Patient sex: F
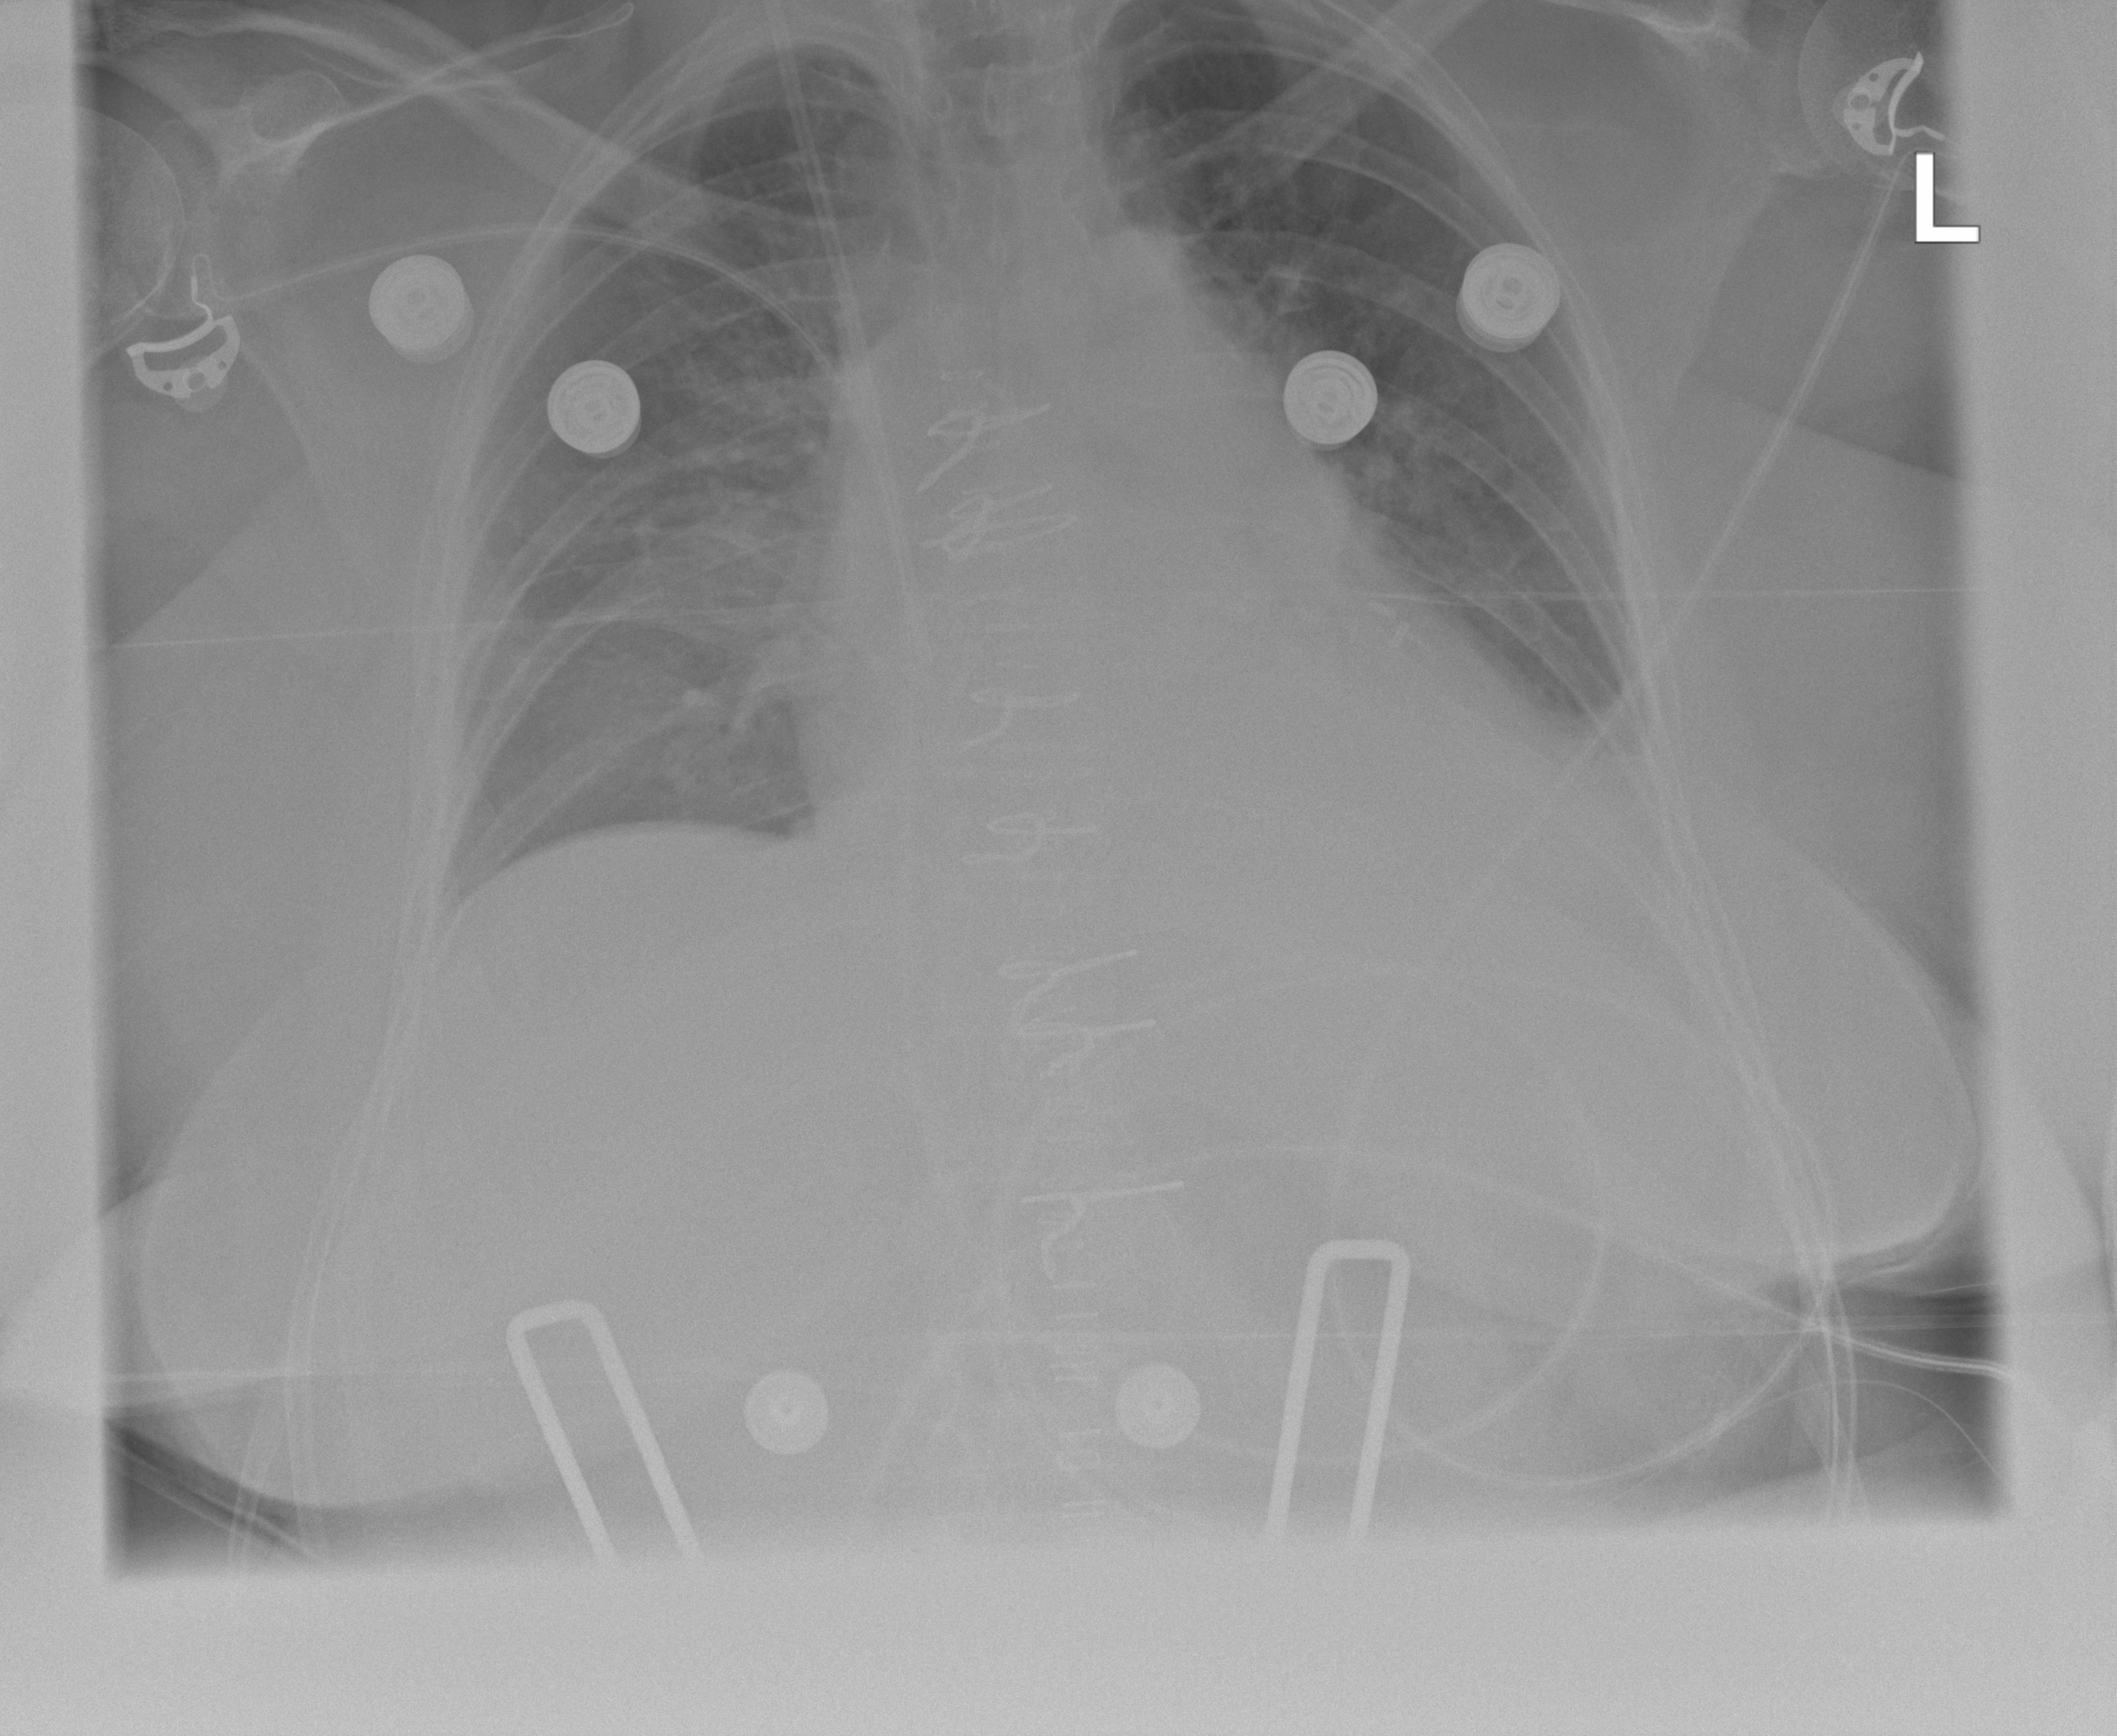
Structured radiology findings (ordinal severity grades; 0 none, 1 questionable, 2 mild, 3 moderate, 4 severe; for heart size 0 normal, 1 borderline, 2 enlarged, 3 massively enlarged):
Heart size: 1
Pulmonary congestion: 0
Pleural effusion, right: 0
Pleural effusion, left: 2
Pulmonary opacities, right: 0
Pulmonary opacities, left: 0
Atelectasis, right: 2
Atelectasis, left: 2